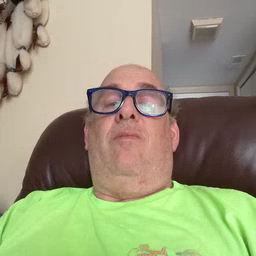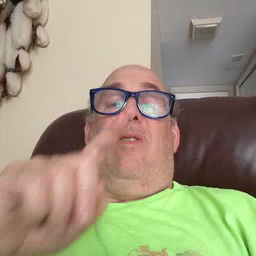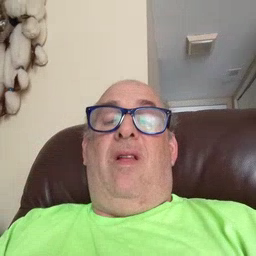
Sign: there